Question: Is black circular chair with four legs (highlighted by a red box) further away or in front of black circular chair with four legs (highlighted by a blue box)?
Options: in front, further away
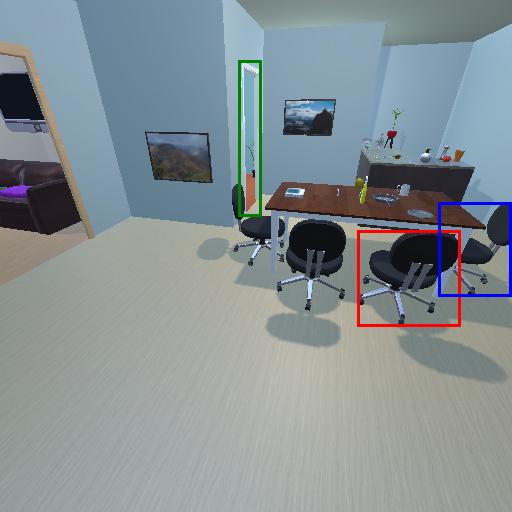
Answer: in front